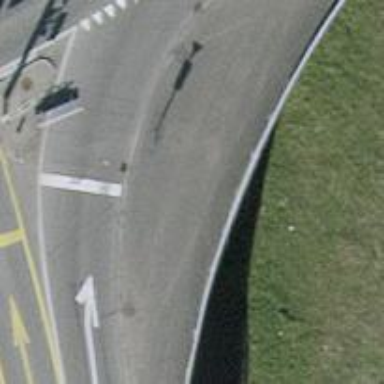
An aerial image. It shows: Road with traffic signals.